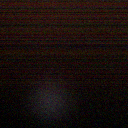
Screen state: off